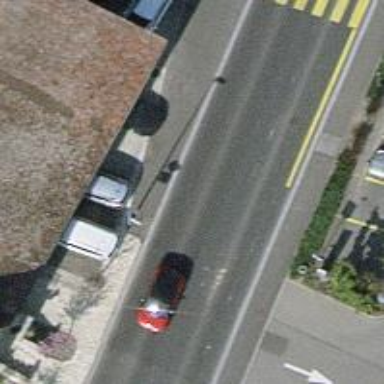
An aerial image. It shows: Uncontrolled crossing on the road.